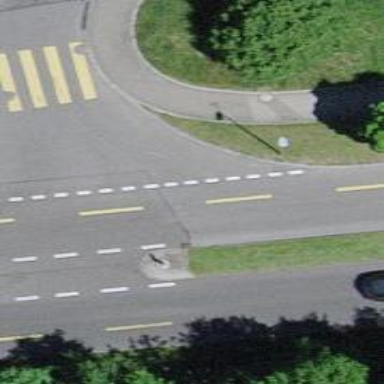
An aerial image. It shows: Secondary road with dedicated cycle lane.